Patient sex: F
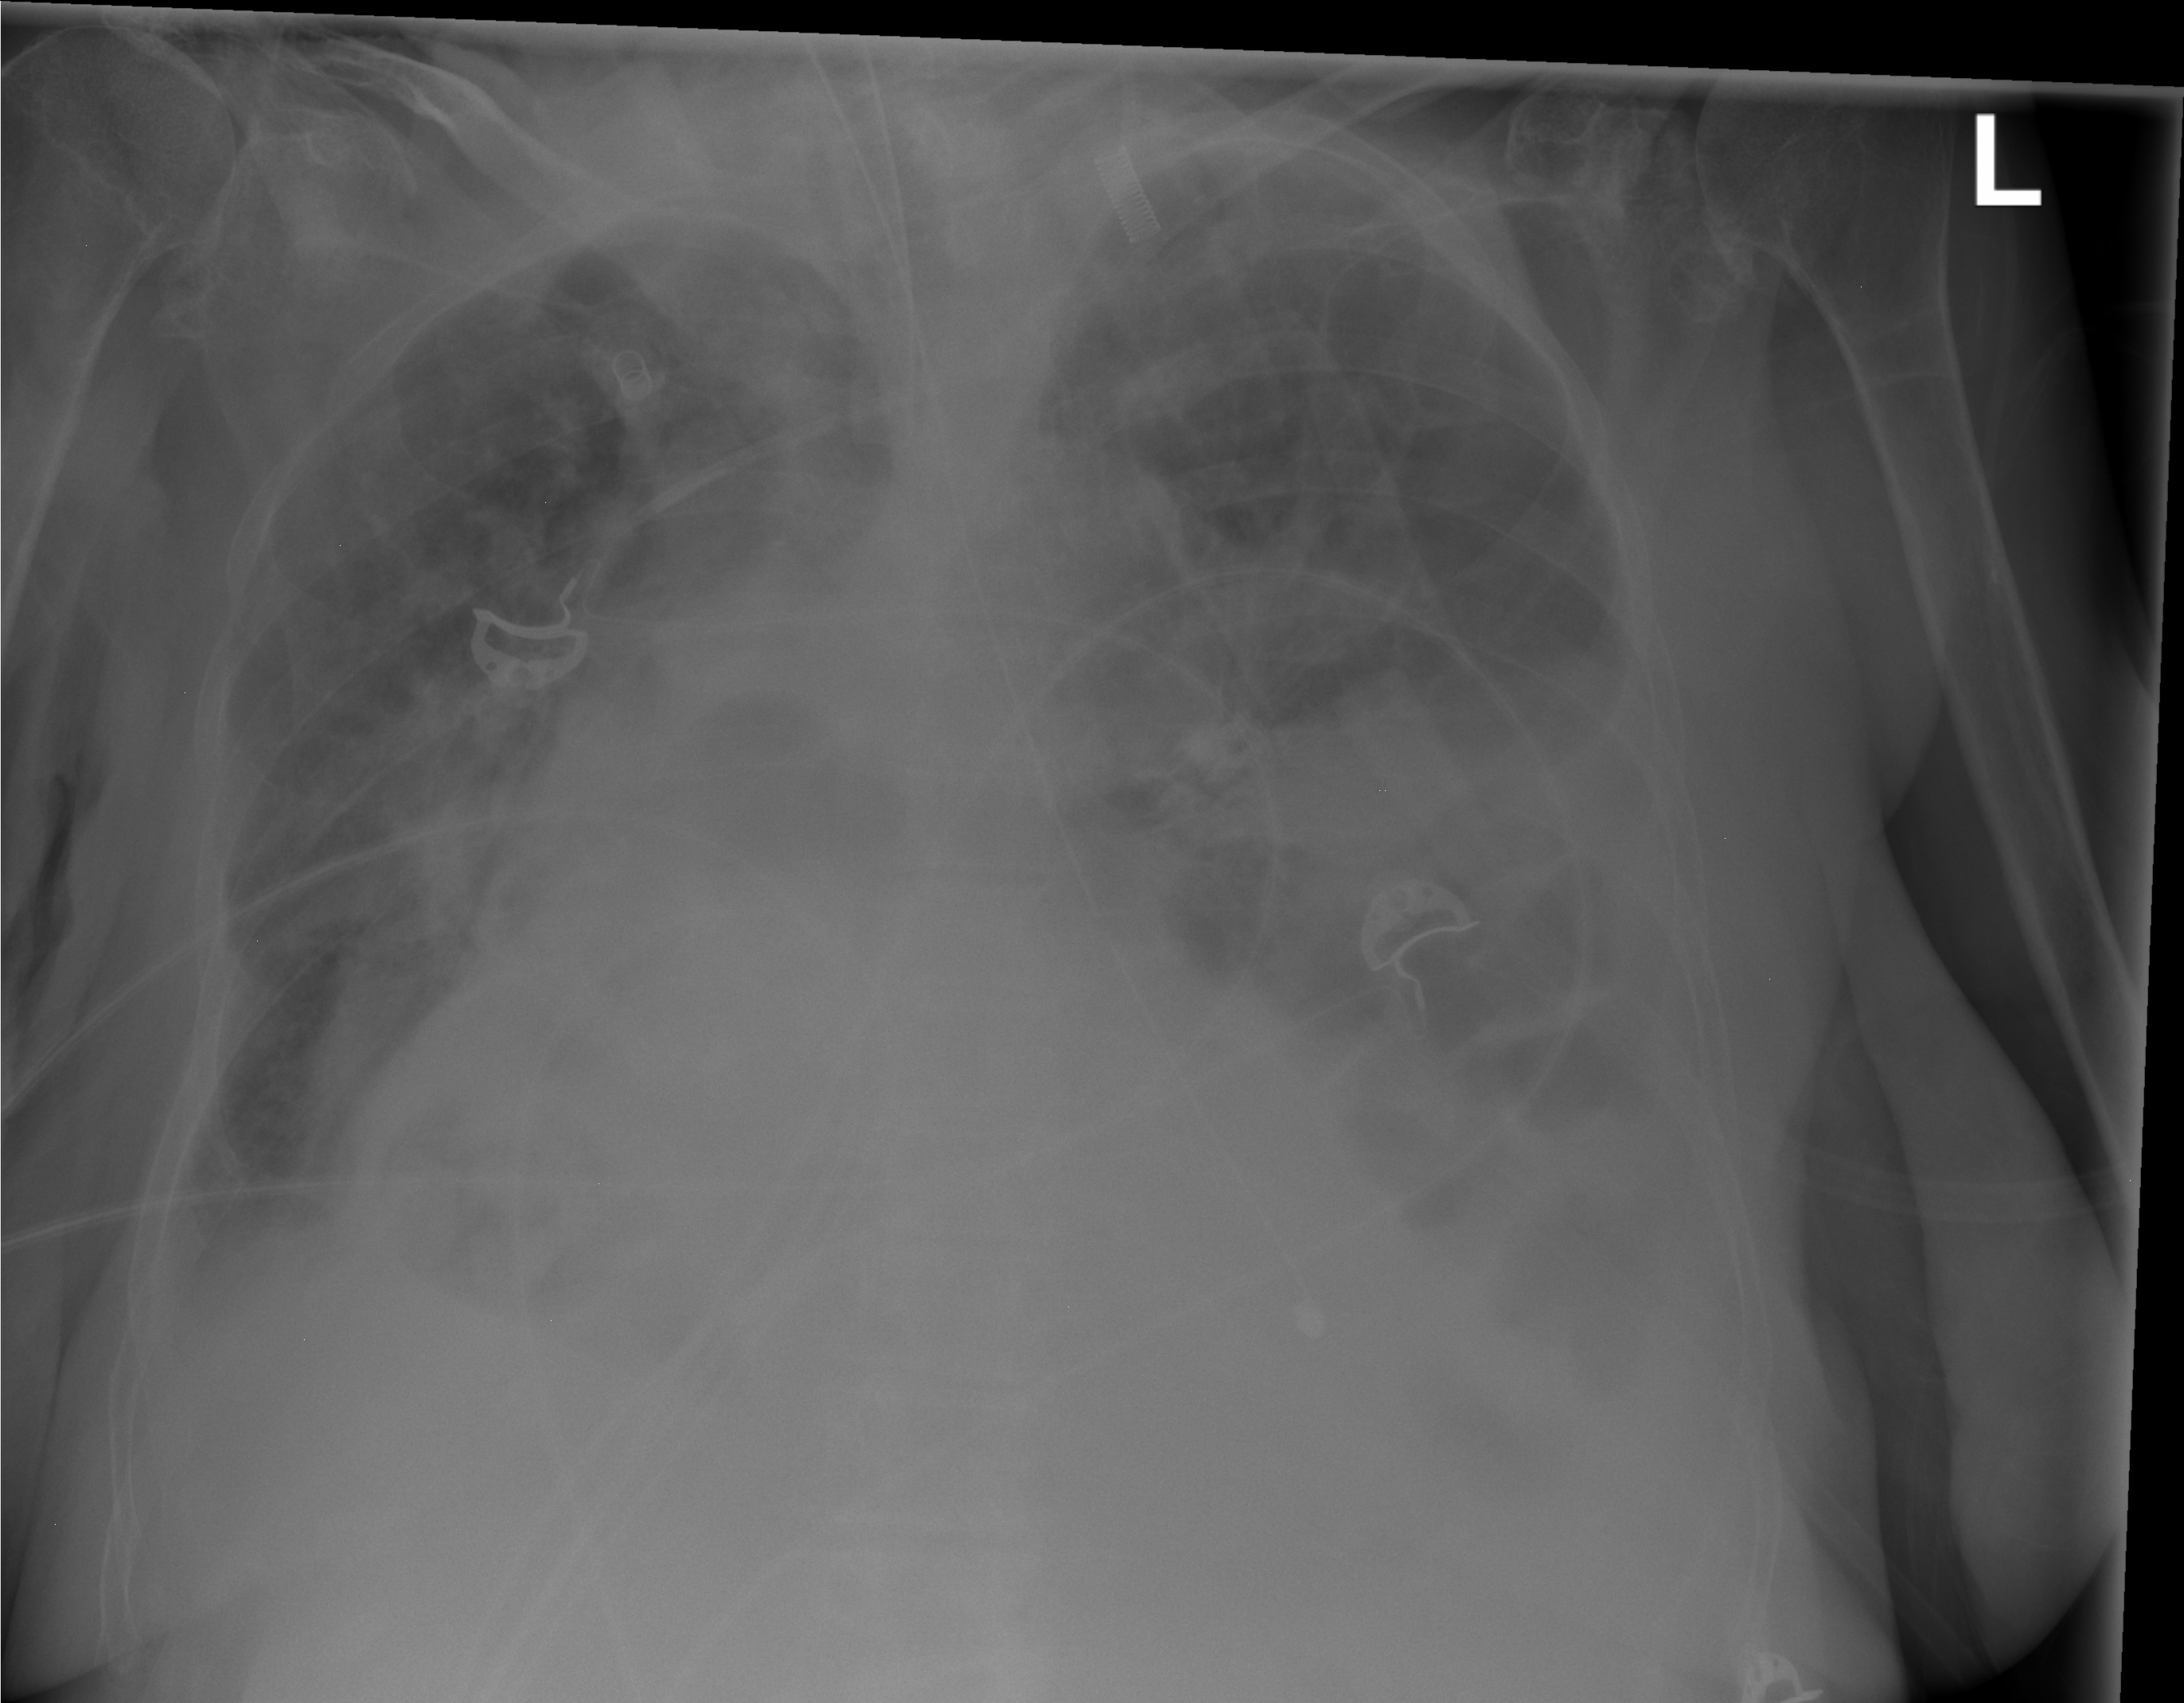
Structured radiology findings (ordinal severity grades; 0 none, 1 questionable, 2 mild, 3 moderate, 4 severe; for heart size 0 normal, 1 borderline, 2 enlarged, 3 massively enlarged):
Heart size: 2
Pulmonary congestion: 0
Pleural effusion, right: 2
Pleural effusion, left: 3
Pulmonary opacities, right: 0
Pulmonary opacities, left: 1
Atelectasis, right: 2
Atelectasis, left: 3